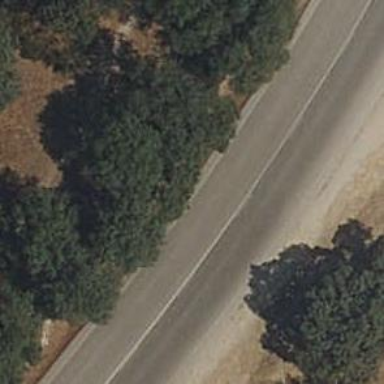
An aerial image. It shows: Unclassified road with asphalt surface.